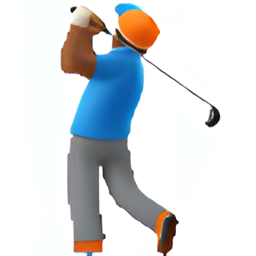
Name: golfer
Emoji: 🏌🏾
Group: People & Body
Sub-group: person-sport